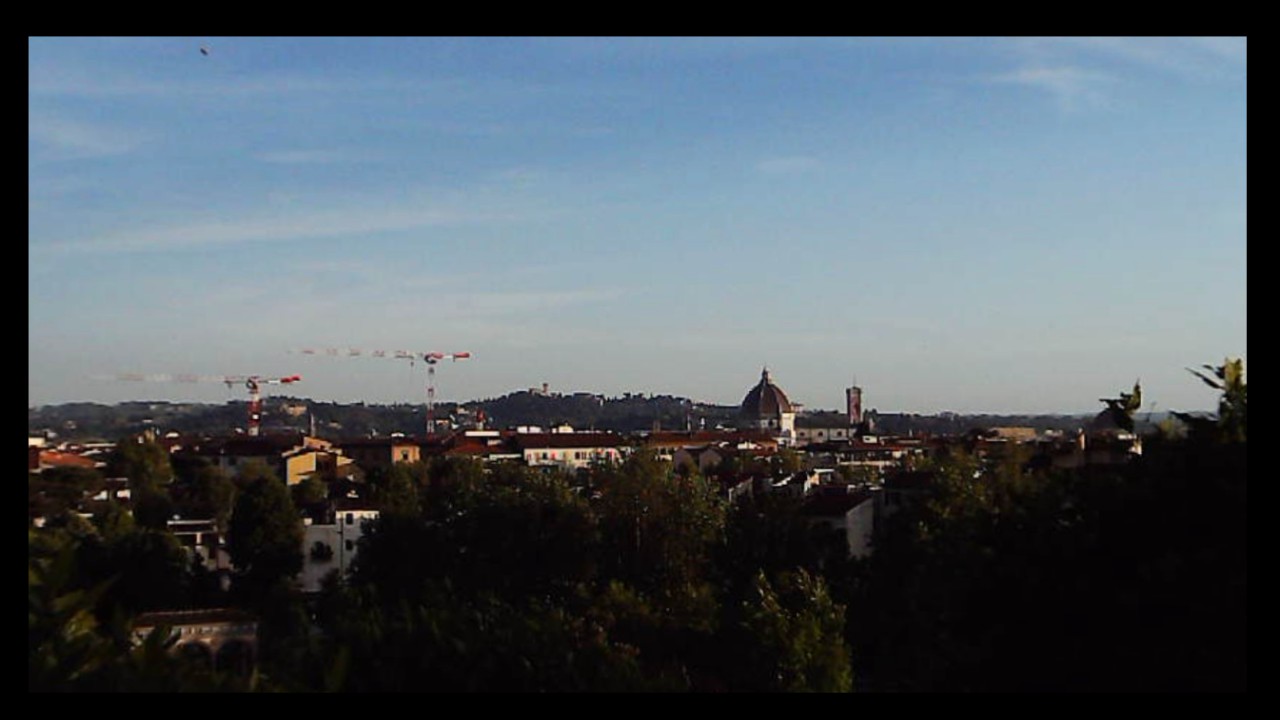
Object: DarwinFPV cineape20